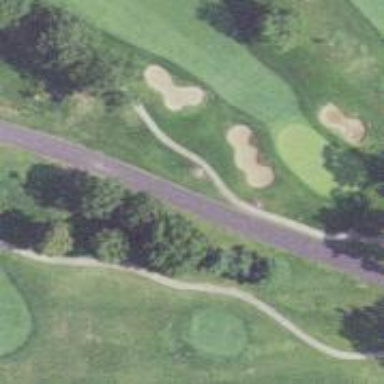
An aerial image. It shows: Path for both road and golf.